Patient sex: M
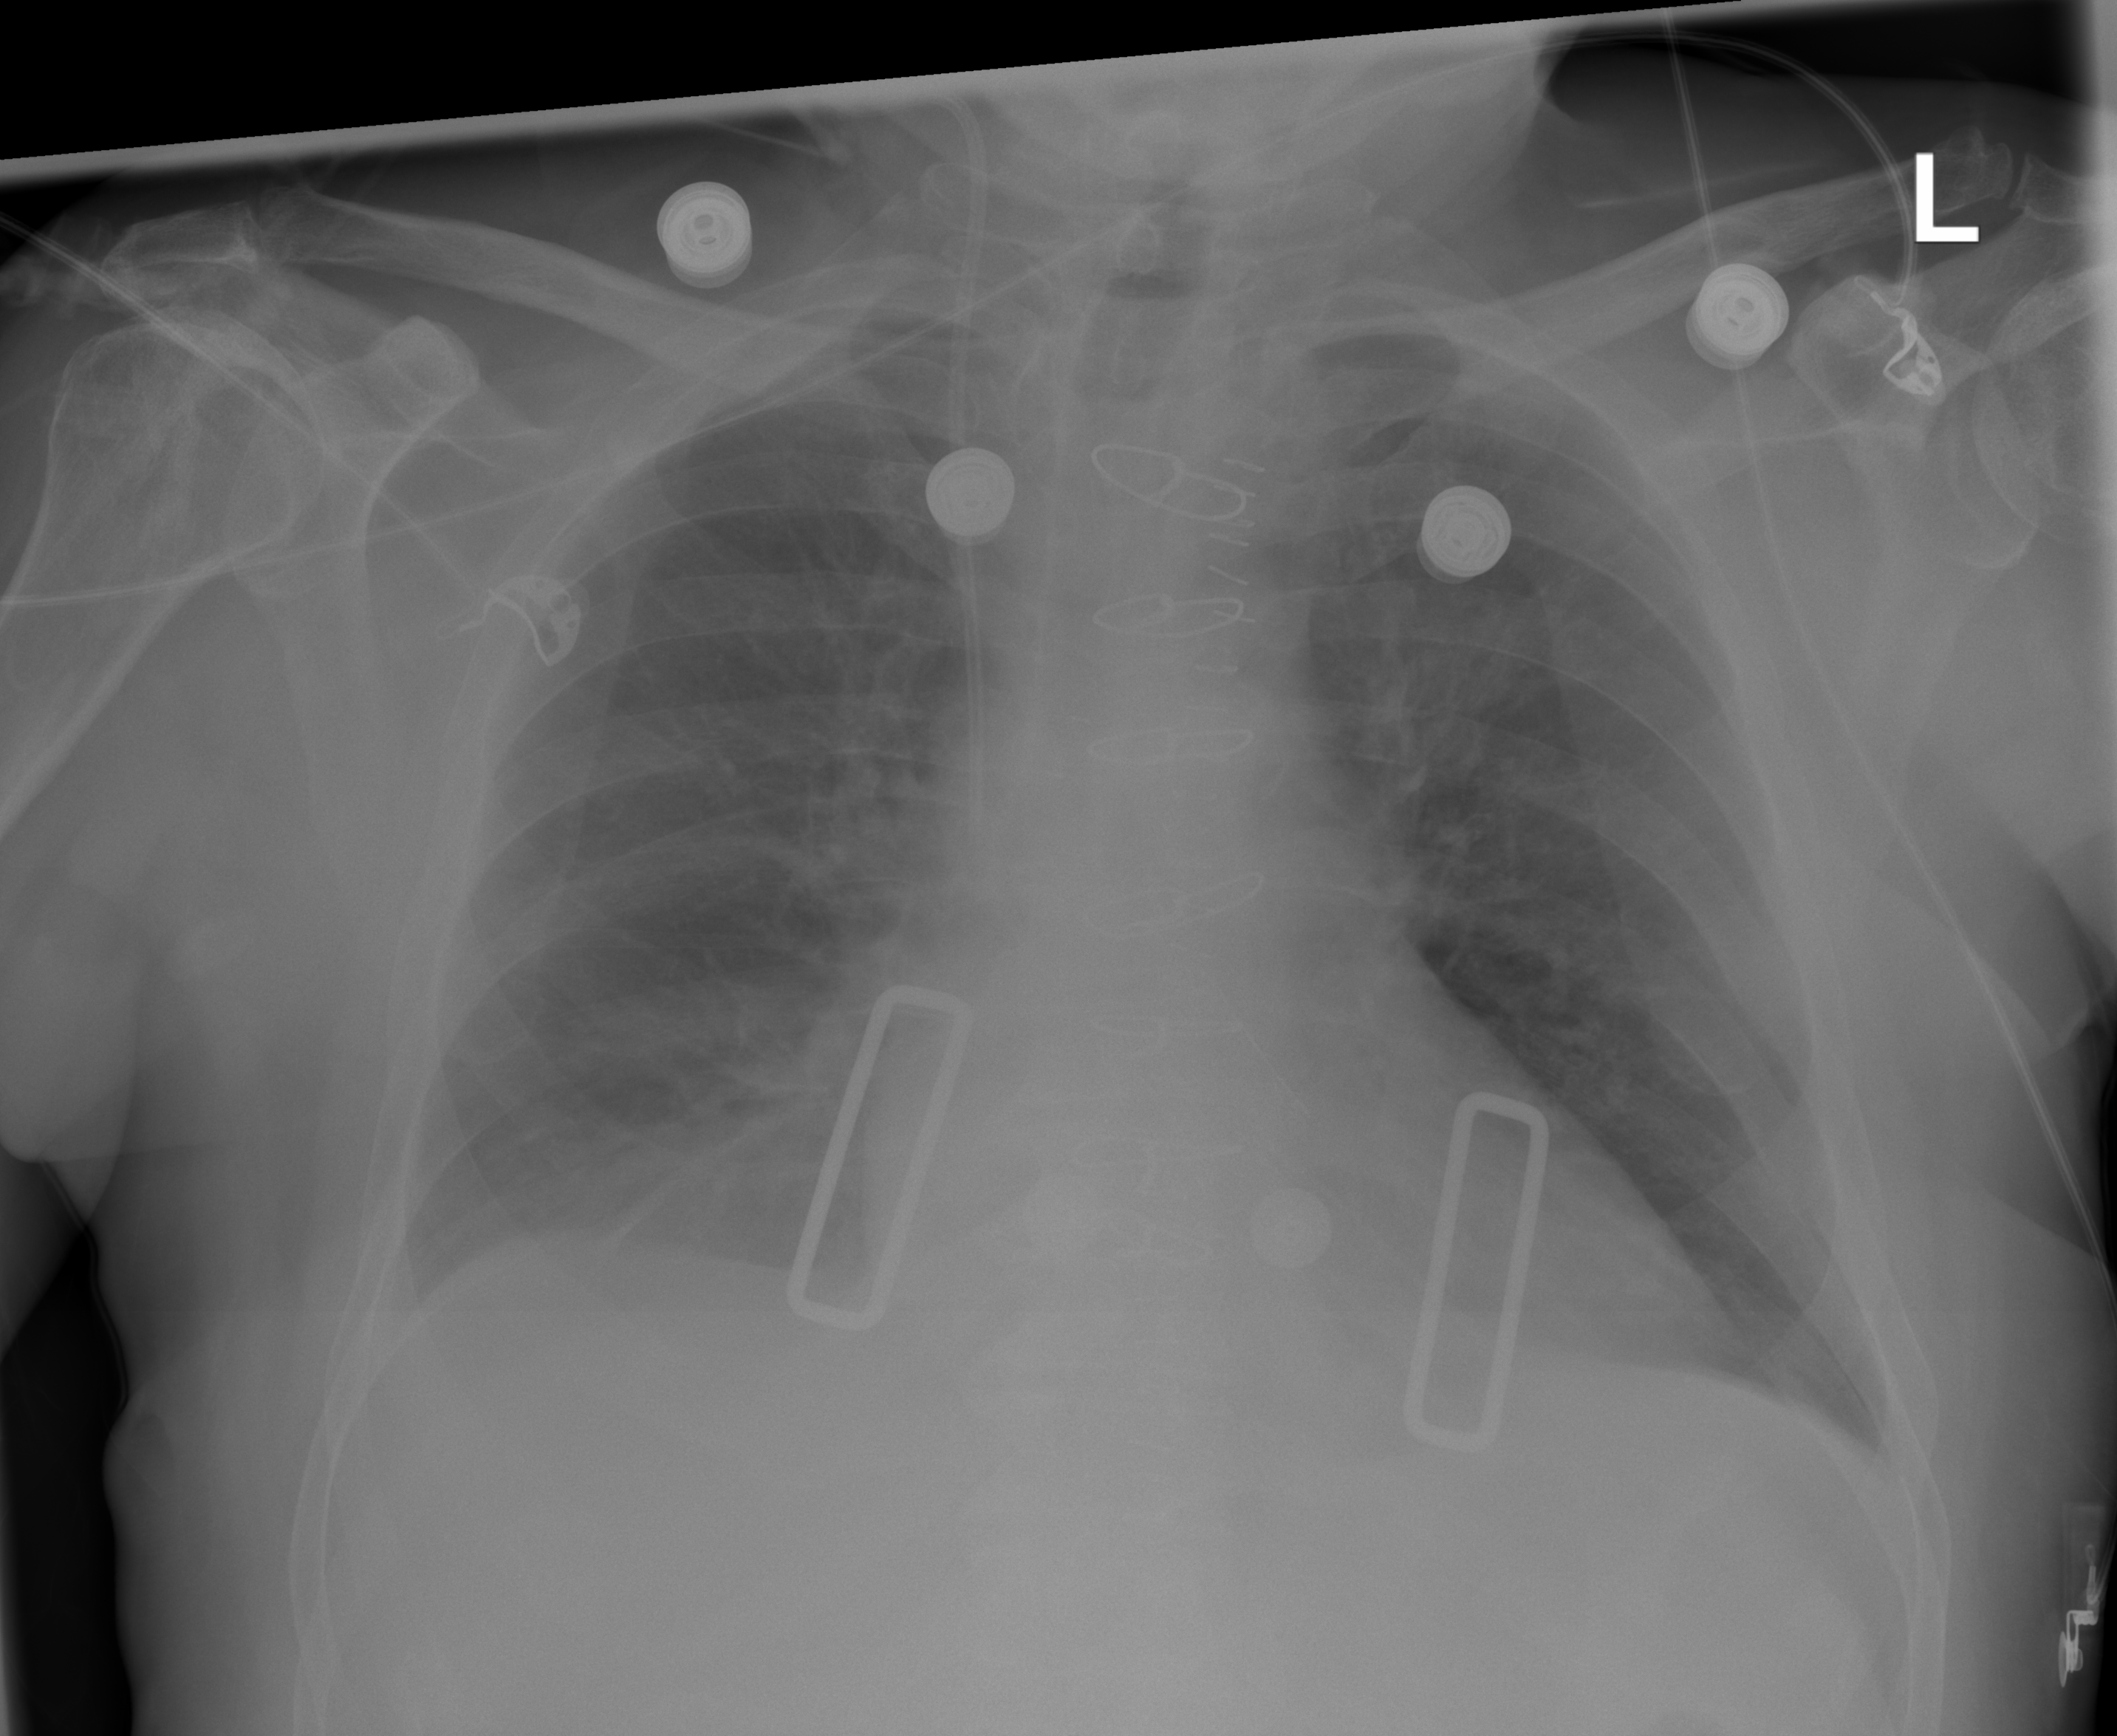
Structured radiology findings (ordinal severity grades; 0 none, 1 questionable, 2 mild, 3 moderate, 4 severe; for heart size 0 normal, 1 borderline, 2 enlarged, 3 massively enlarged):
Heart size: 2
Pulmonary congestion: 2
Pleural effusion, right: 2
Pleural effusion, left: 2
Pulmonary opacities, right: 2
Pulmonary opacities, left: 0
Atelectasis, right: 2
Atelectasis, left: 2